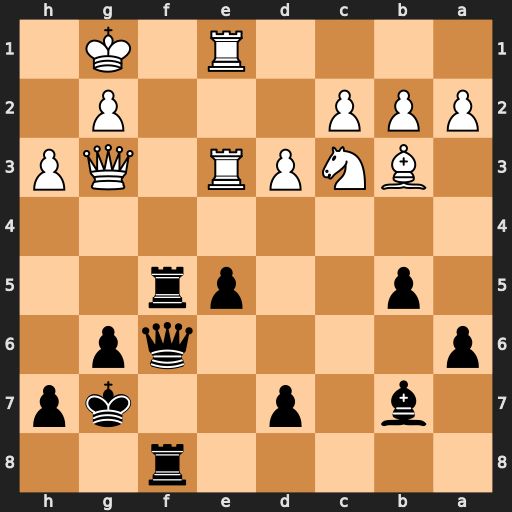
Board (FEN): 5r2/1b1p2kp/p4qp1/1p2pr2/8/1BNPR1QP/PPP3P1/4R1K1
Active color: b
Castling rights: -
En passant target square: -
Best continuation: Rg5 Qxg5 Qxg5